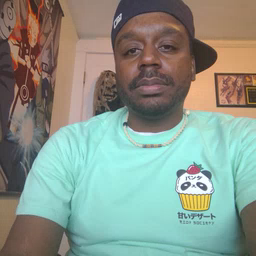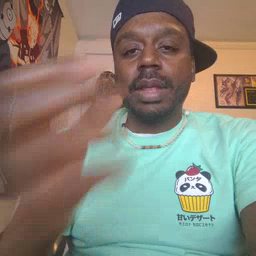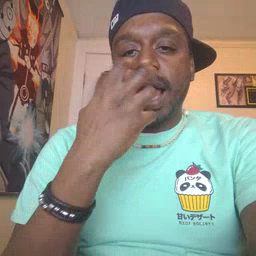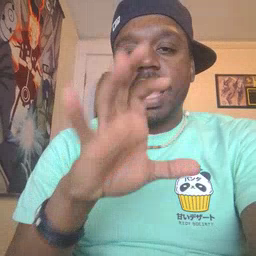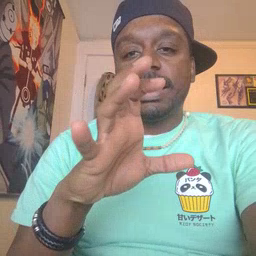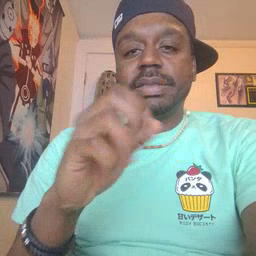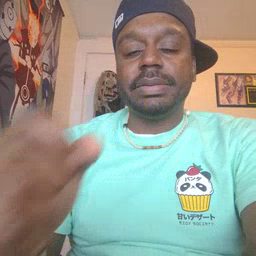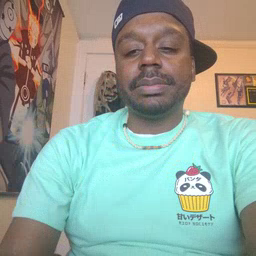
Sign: hot